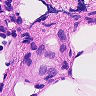
Metastatic tissue present: no